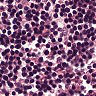
Metastatic tissue present: no